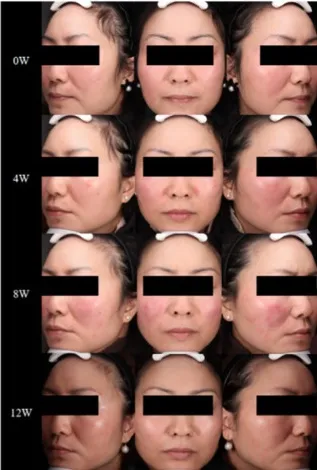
Changes of skin lesions and skin vascularity during abrocitinib treatment. (B) Case 4, skin lesions at 0, 4, 8, and 12 weeks of abrocitinib treatment.
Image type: medical_photograph (skin_photograph)